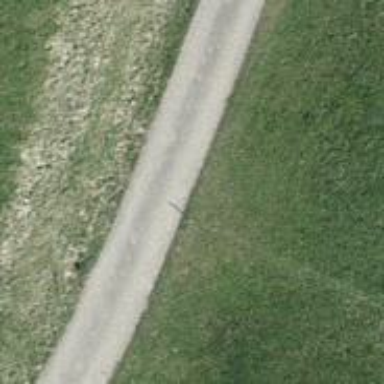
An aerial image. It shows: Unclassified road with grade1 track type.